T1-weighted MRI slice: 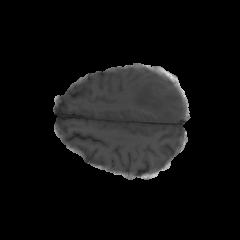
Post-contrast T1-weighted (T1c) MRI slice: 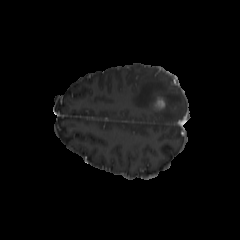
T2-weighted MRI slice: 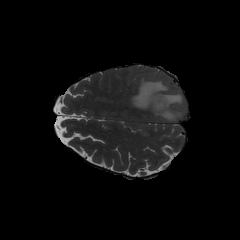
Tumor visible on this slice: yes